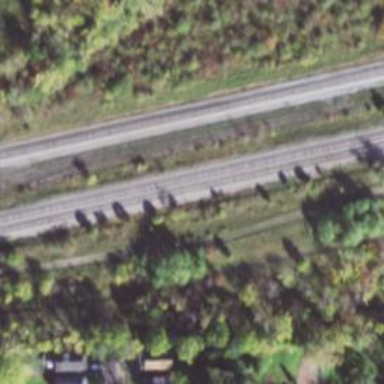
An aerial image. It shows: Railway track.